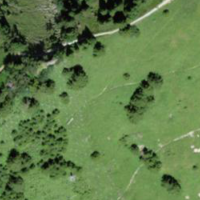
EUNIS habitat code: 23
Species observed at this site:
Campanula glomerata